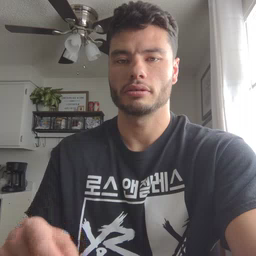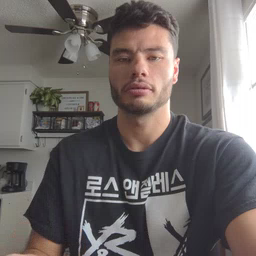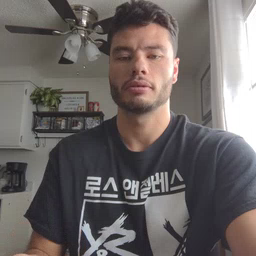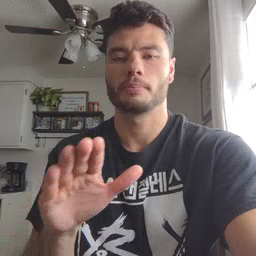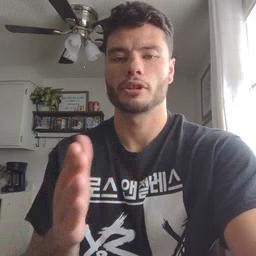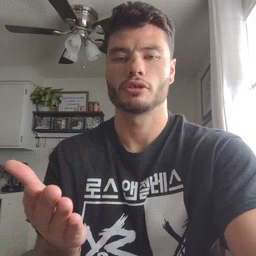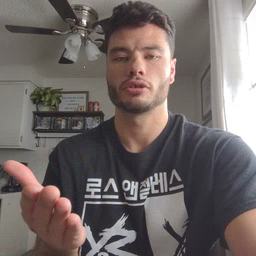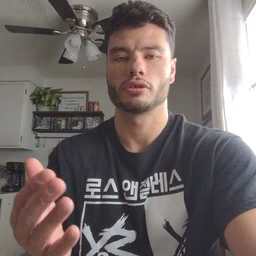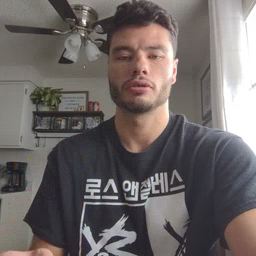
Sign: book